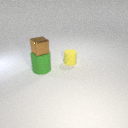
large green rubber cylinder below small brown metal cube